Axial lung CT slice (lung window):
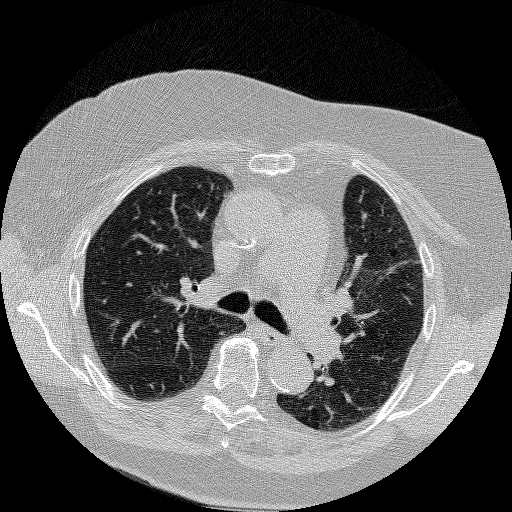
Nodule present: no